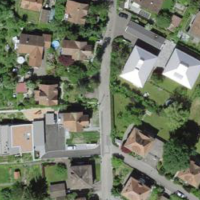
EUNIS habitat code: 55
Species observed at this site:
Tozzia alpina
Sisymbrium officinale
Allium victorialis